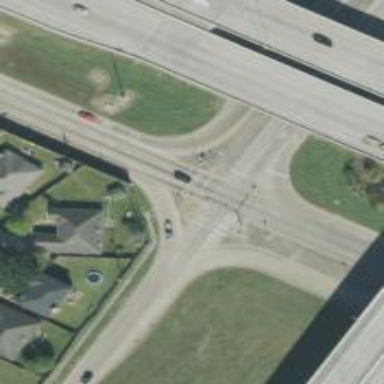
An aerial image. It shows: Frontage road that is classified as secondary link.